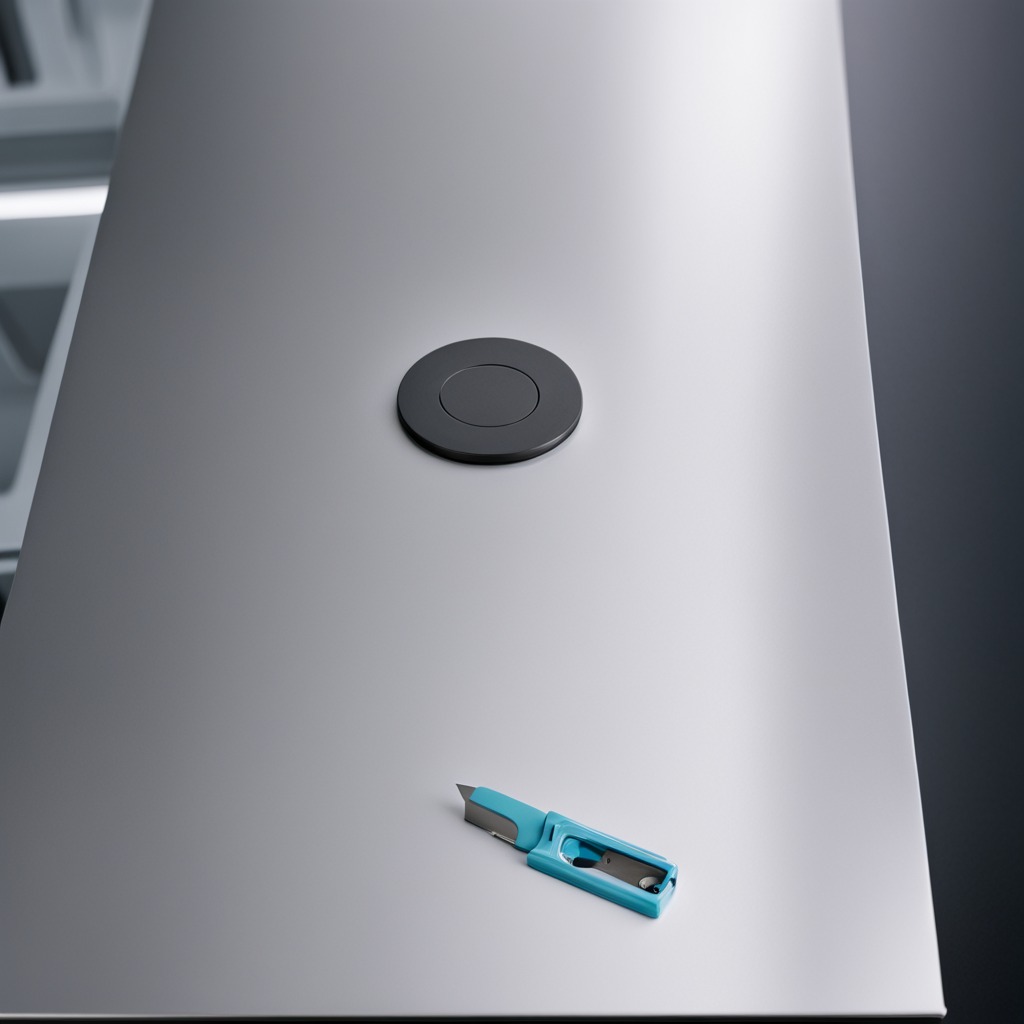
A utility knife lies on a stainless steel table in a high-end prototyping lab.